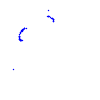
Particle: proton